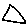
Label: triangle